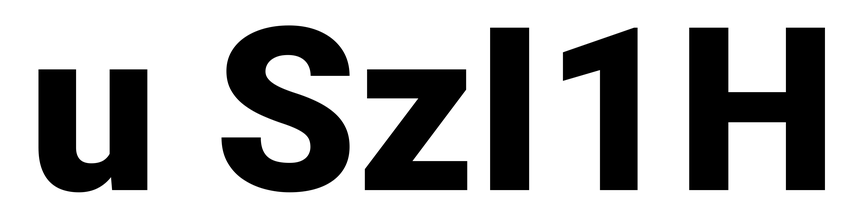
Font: Roboto_Black